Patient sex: F
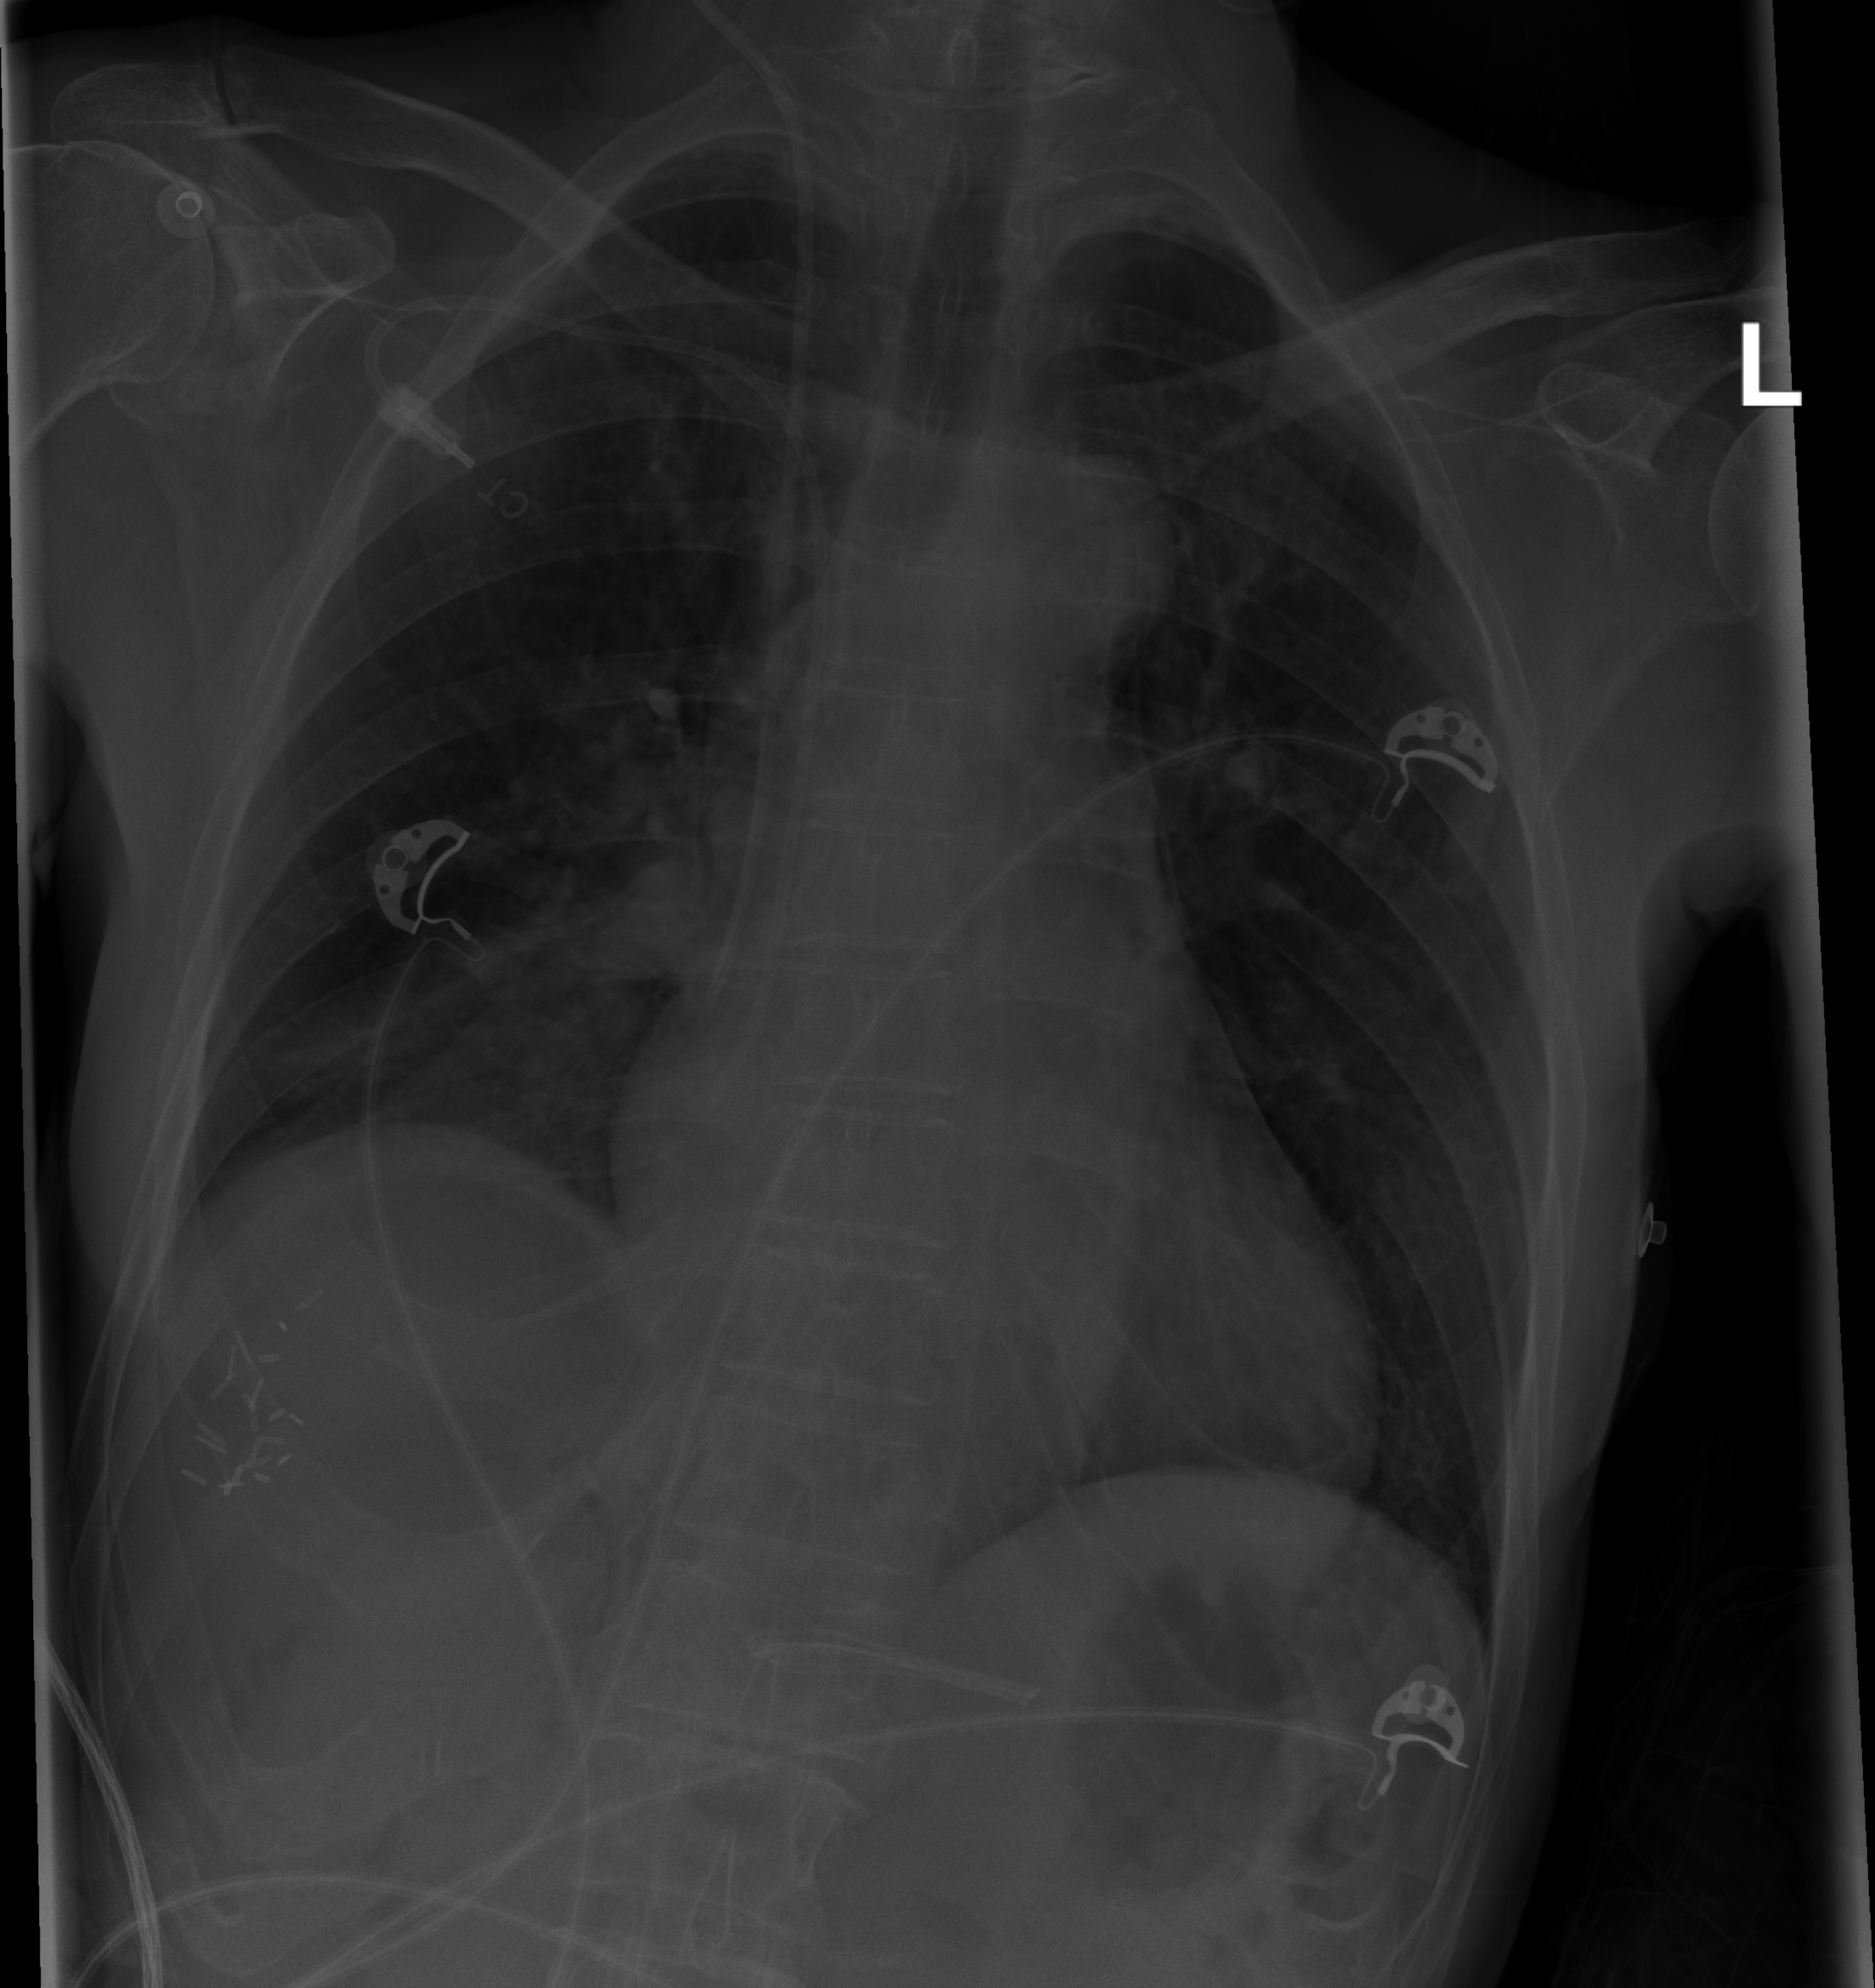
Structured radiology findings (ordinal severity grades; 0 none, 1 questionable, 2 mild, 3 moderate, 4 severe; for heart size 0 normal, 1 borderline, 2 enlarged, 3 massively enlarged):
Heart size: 1
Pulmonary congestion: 0
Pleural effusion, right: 0
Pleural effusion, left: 0
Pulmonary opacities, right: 2
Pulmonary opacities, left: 0
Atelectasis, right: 2
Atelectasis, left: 0